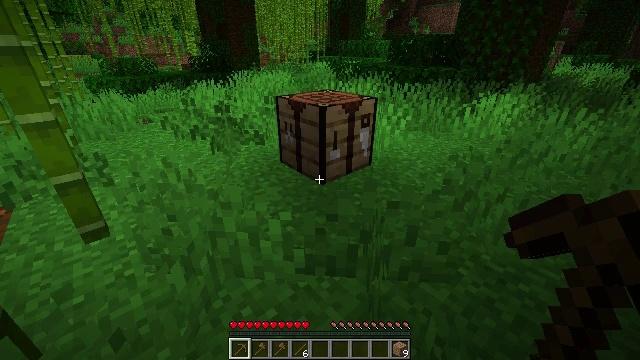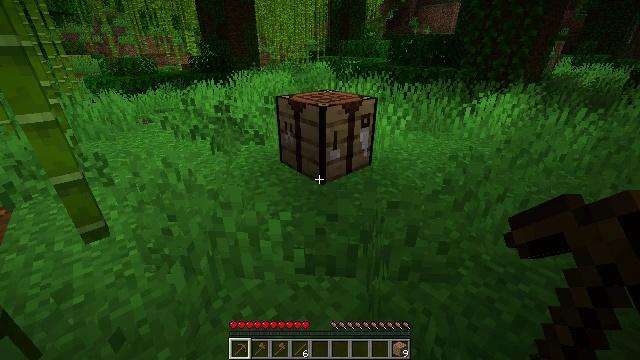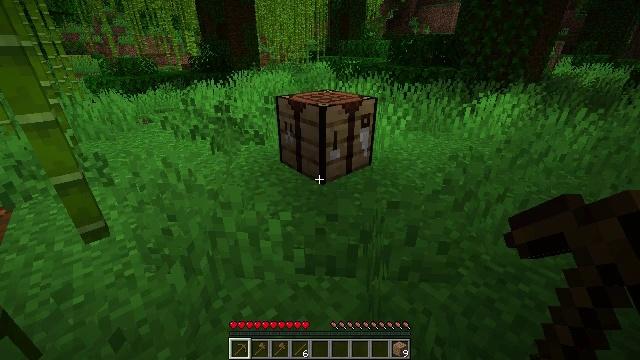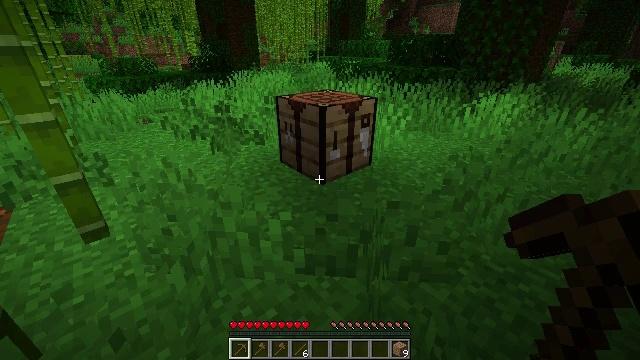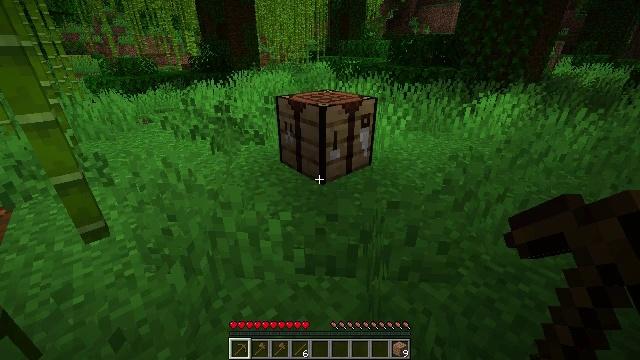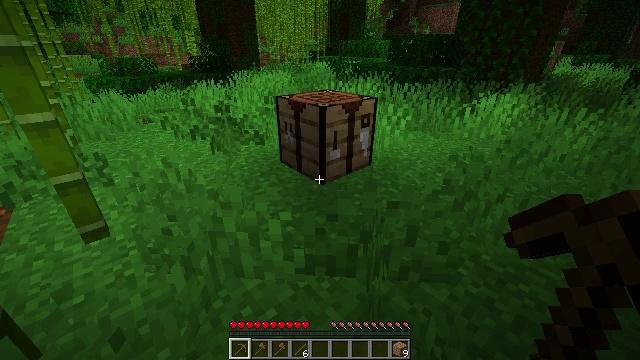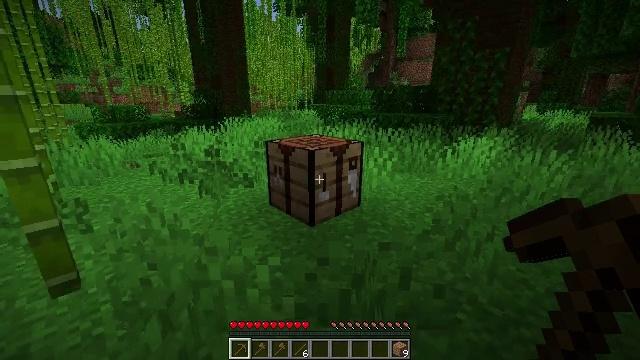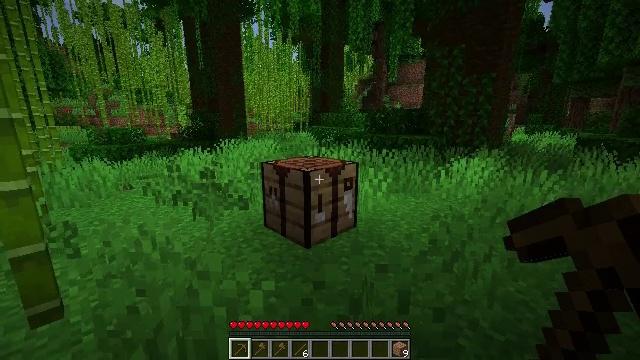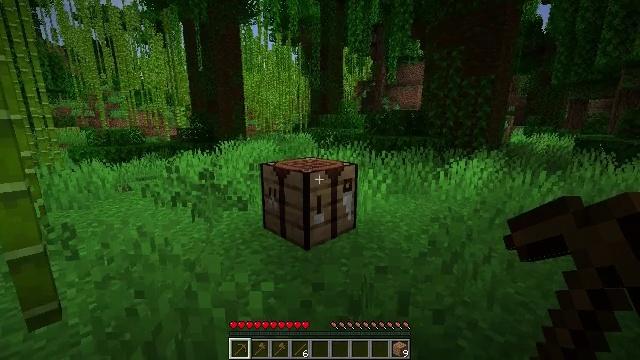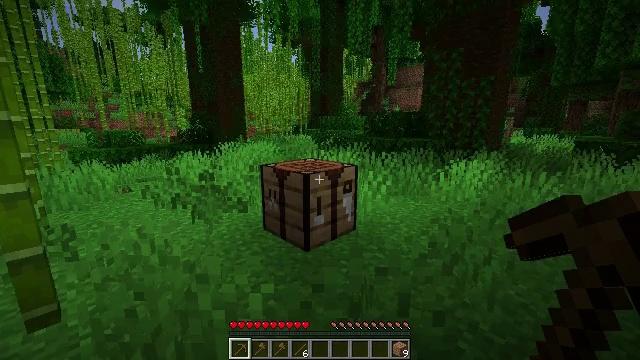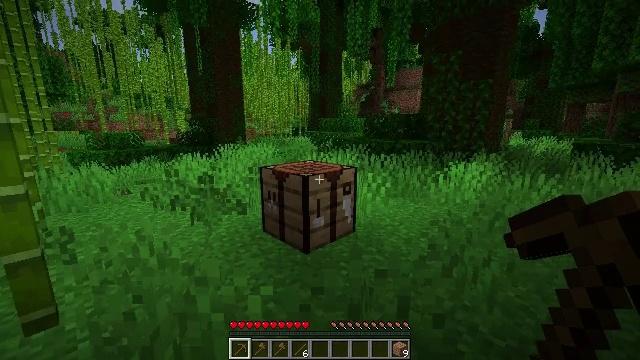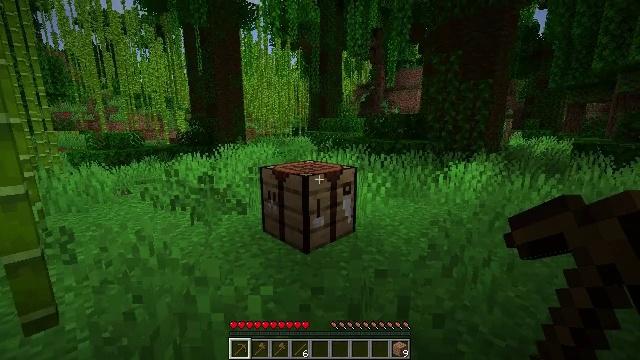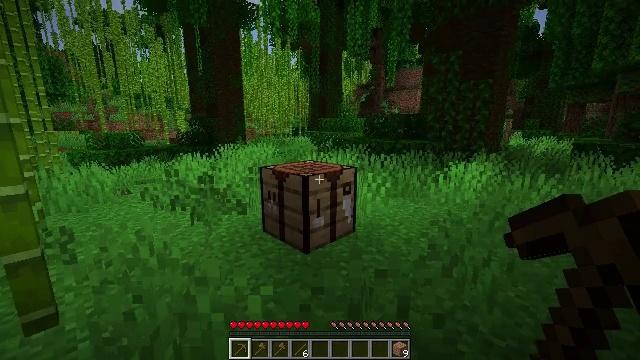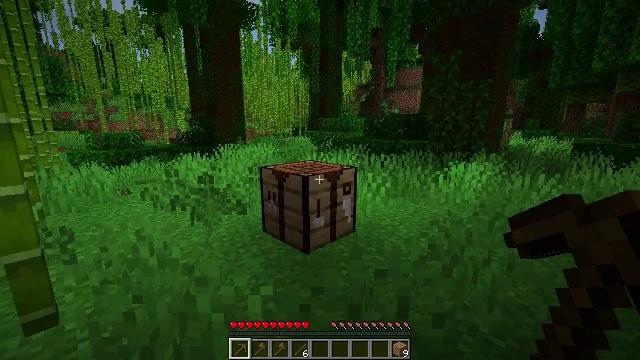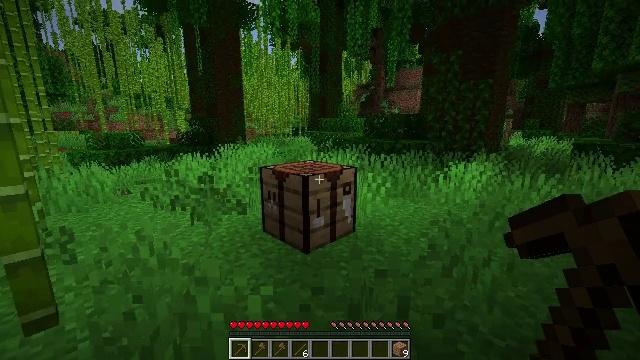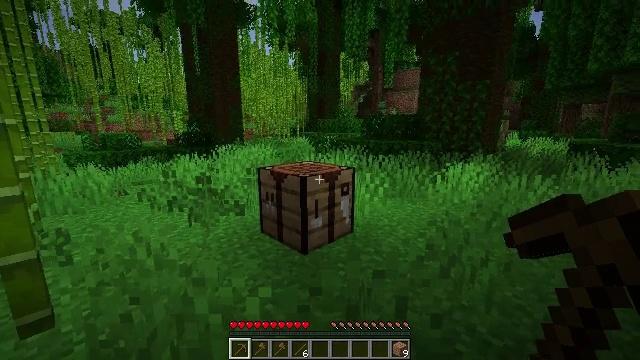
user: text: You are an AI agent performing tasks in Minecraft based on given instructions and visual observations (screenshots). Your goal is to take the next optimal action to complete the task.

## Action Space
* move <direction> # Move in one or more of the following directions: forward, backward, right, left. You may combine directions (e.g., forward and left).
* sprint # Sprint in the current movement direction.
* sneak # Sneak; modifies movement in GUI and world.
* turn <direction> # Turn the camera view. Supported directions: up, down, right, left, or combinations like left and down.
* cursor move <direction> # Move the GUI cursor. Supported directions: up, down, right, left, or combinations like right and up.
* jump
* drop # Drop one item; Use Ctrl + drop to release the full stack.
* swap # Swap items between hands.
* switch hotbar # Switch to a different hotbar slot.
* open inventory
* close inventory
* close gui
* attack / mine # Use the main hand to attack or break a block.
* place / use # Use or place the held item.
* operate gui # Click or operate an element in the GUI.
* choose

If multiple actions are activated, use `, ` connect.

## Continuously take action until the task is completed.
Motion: motion action
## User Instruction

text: Break the bamboo stalk.
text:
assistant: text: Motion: no_op
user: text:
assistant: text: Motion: no_op
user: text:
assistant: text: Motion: no_op
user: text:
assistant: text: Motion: switch to hotbar 1
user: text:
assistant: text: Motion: switch to hotbar 1
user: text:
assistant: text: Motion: switch to hotbar 1
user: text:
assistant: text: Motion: switch to hotbar 1
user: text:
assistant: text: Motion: switch to hotbar 1
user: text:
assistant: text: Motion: no_op
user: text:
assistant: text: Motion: no_op
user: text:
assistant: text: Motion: no_op
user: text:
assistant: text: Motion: turn right and up
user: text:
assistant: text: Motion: turn right and up
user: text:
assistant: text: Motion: no_op
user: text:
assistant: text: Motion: no_op
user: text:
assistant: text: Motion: no_op
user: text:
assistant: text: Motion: no_op
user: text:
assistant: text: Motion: no_op
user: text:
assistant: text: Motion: no_op
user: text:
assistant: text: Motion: no_op
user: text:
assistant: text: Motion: no_op
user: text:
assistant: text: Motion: turn right and up
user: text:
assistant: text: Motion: turn right and up
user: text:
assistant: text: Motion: turn right
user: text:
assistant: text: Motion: no_op
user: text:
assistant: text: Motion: no_op
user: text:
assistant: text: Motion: no_op
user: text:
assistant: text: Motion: no_op
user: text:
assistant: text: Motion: no_op
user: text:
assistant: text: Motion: no_op